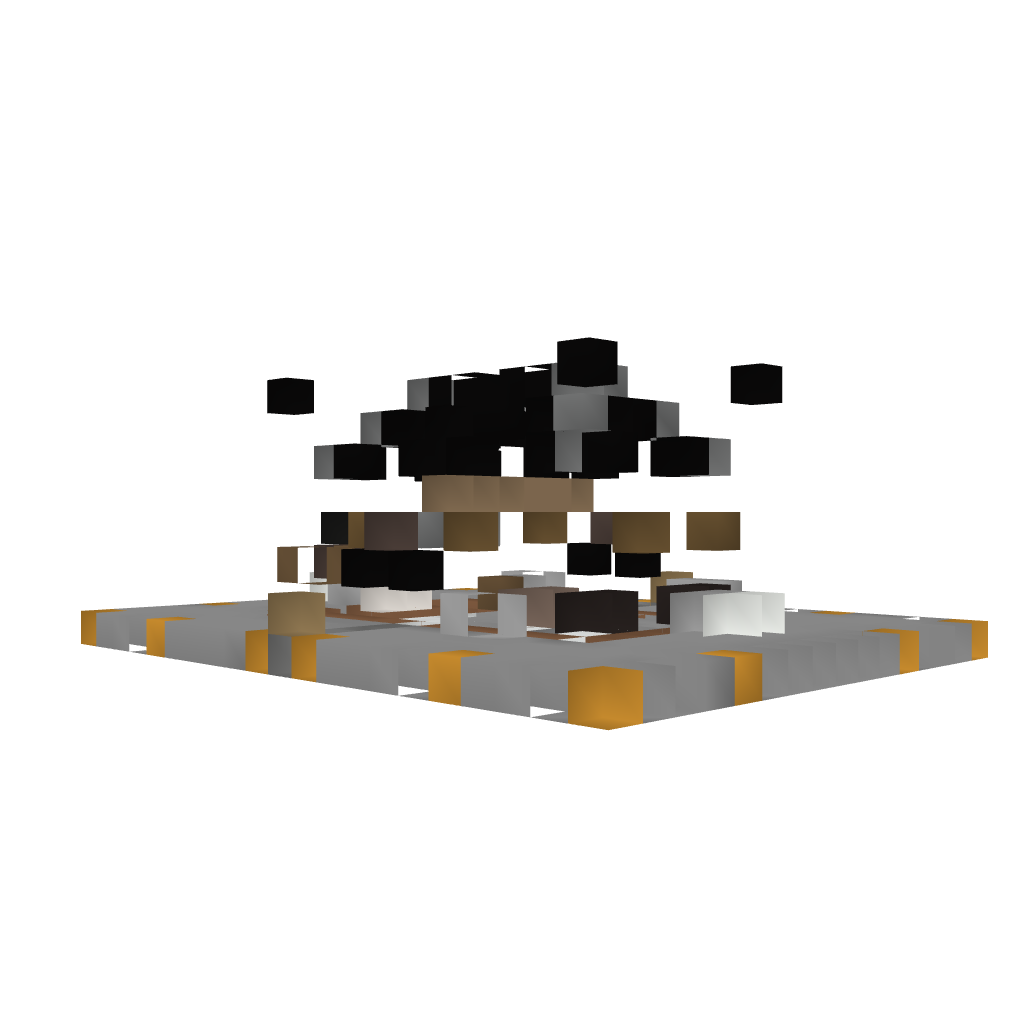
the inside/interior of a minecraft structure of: Worker's Cottage